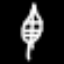
Label: leaf